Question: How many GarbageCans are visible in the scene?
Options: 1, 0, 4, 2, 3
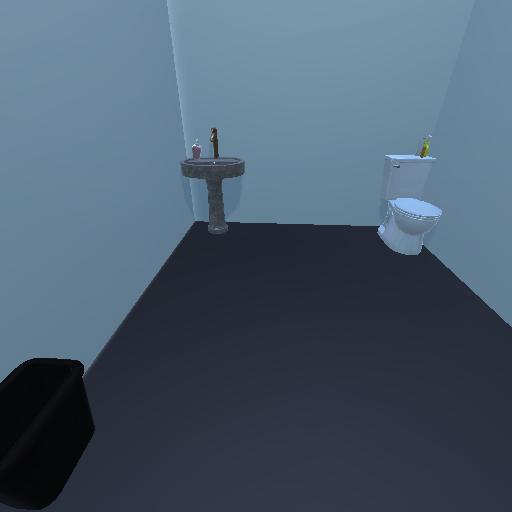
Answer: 1